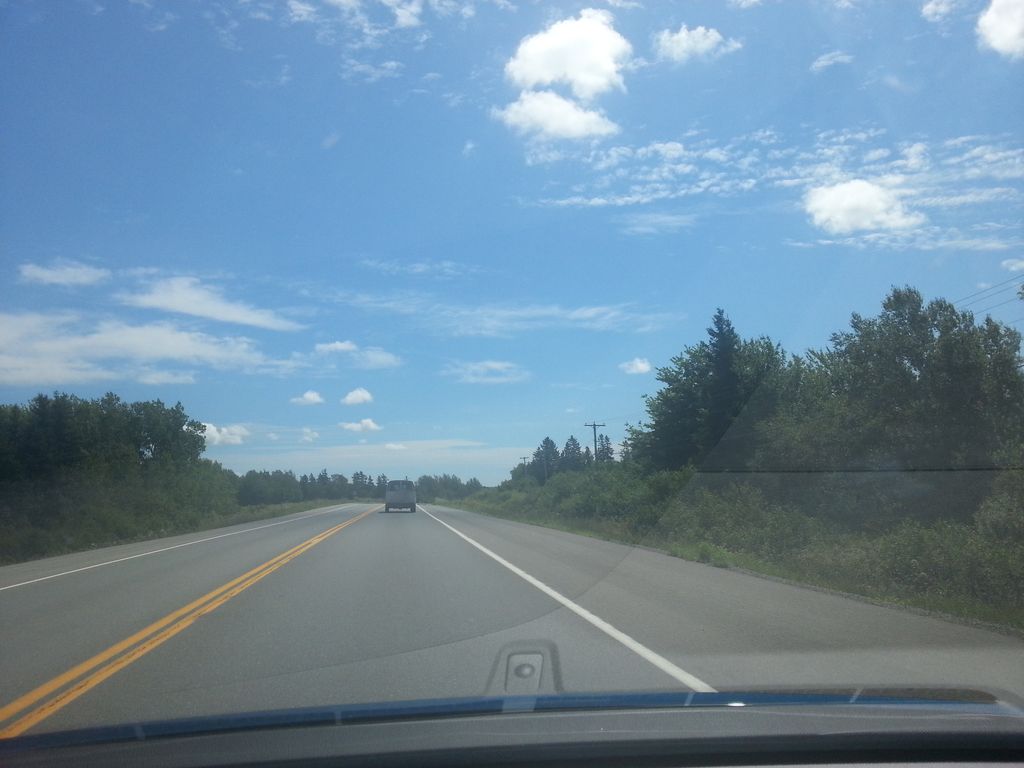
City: charlottetown